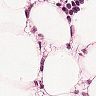
Metastatic tissue present: yes